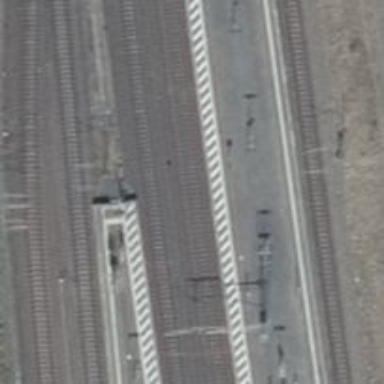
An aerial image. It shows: Railway signal.